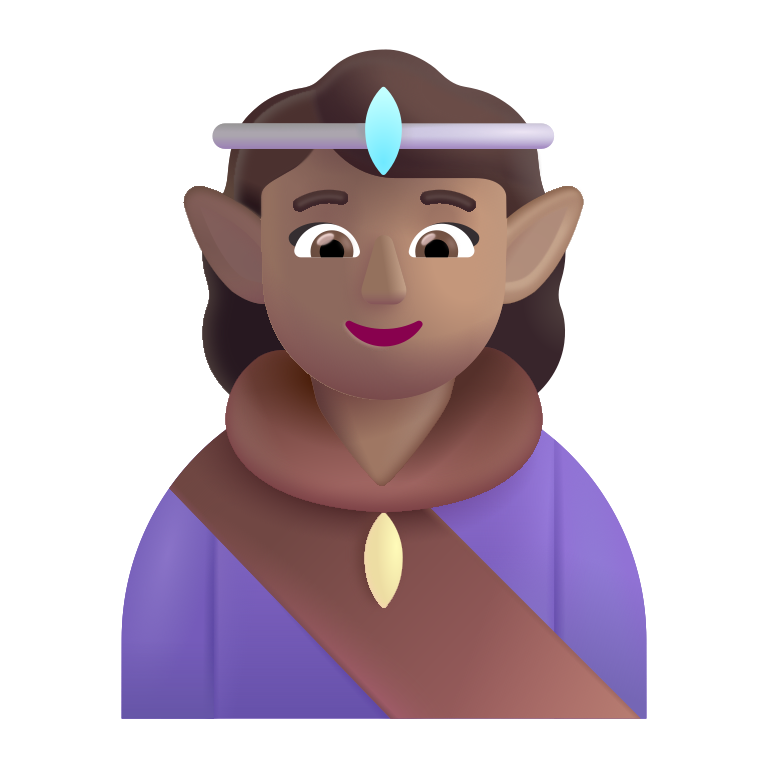
woman elf color